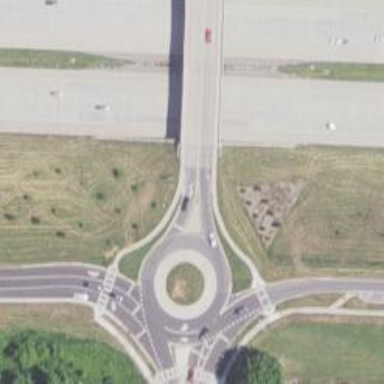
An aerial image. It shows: Secondary road leading to roundabout.